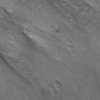
Atmospheric dust classification: not_dusty